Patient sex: M
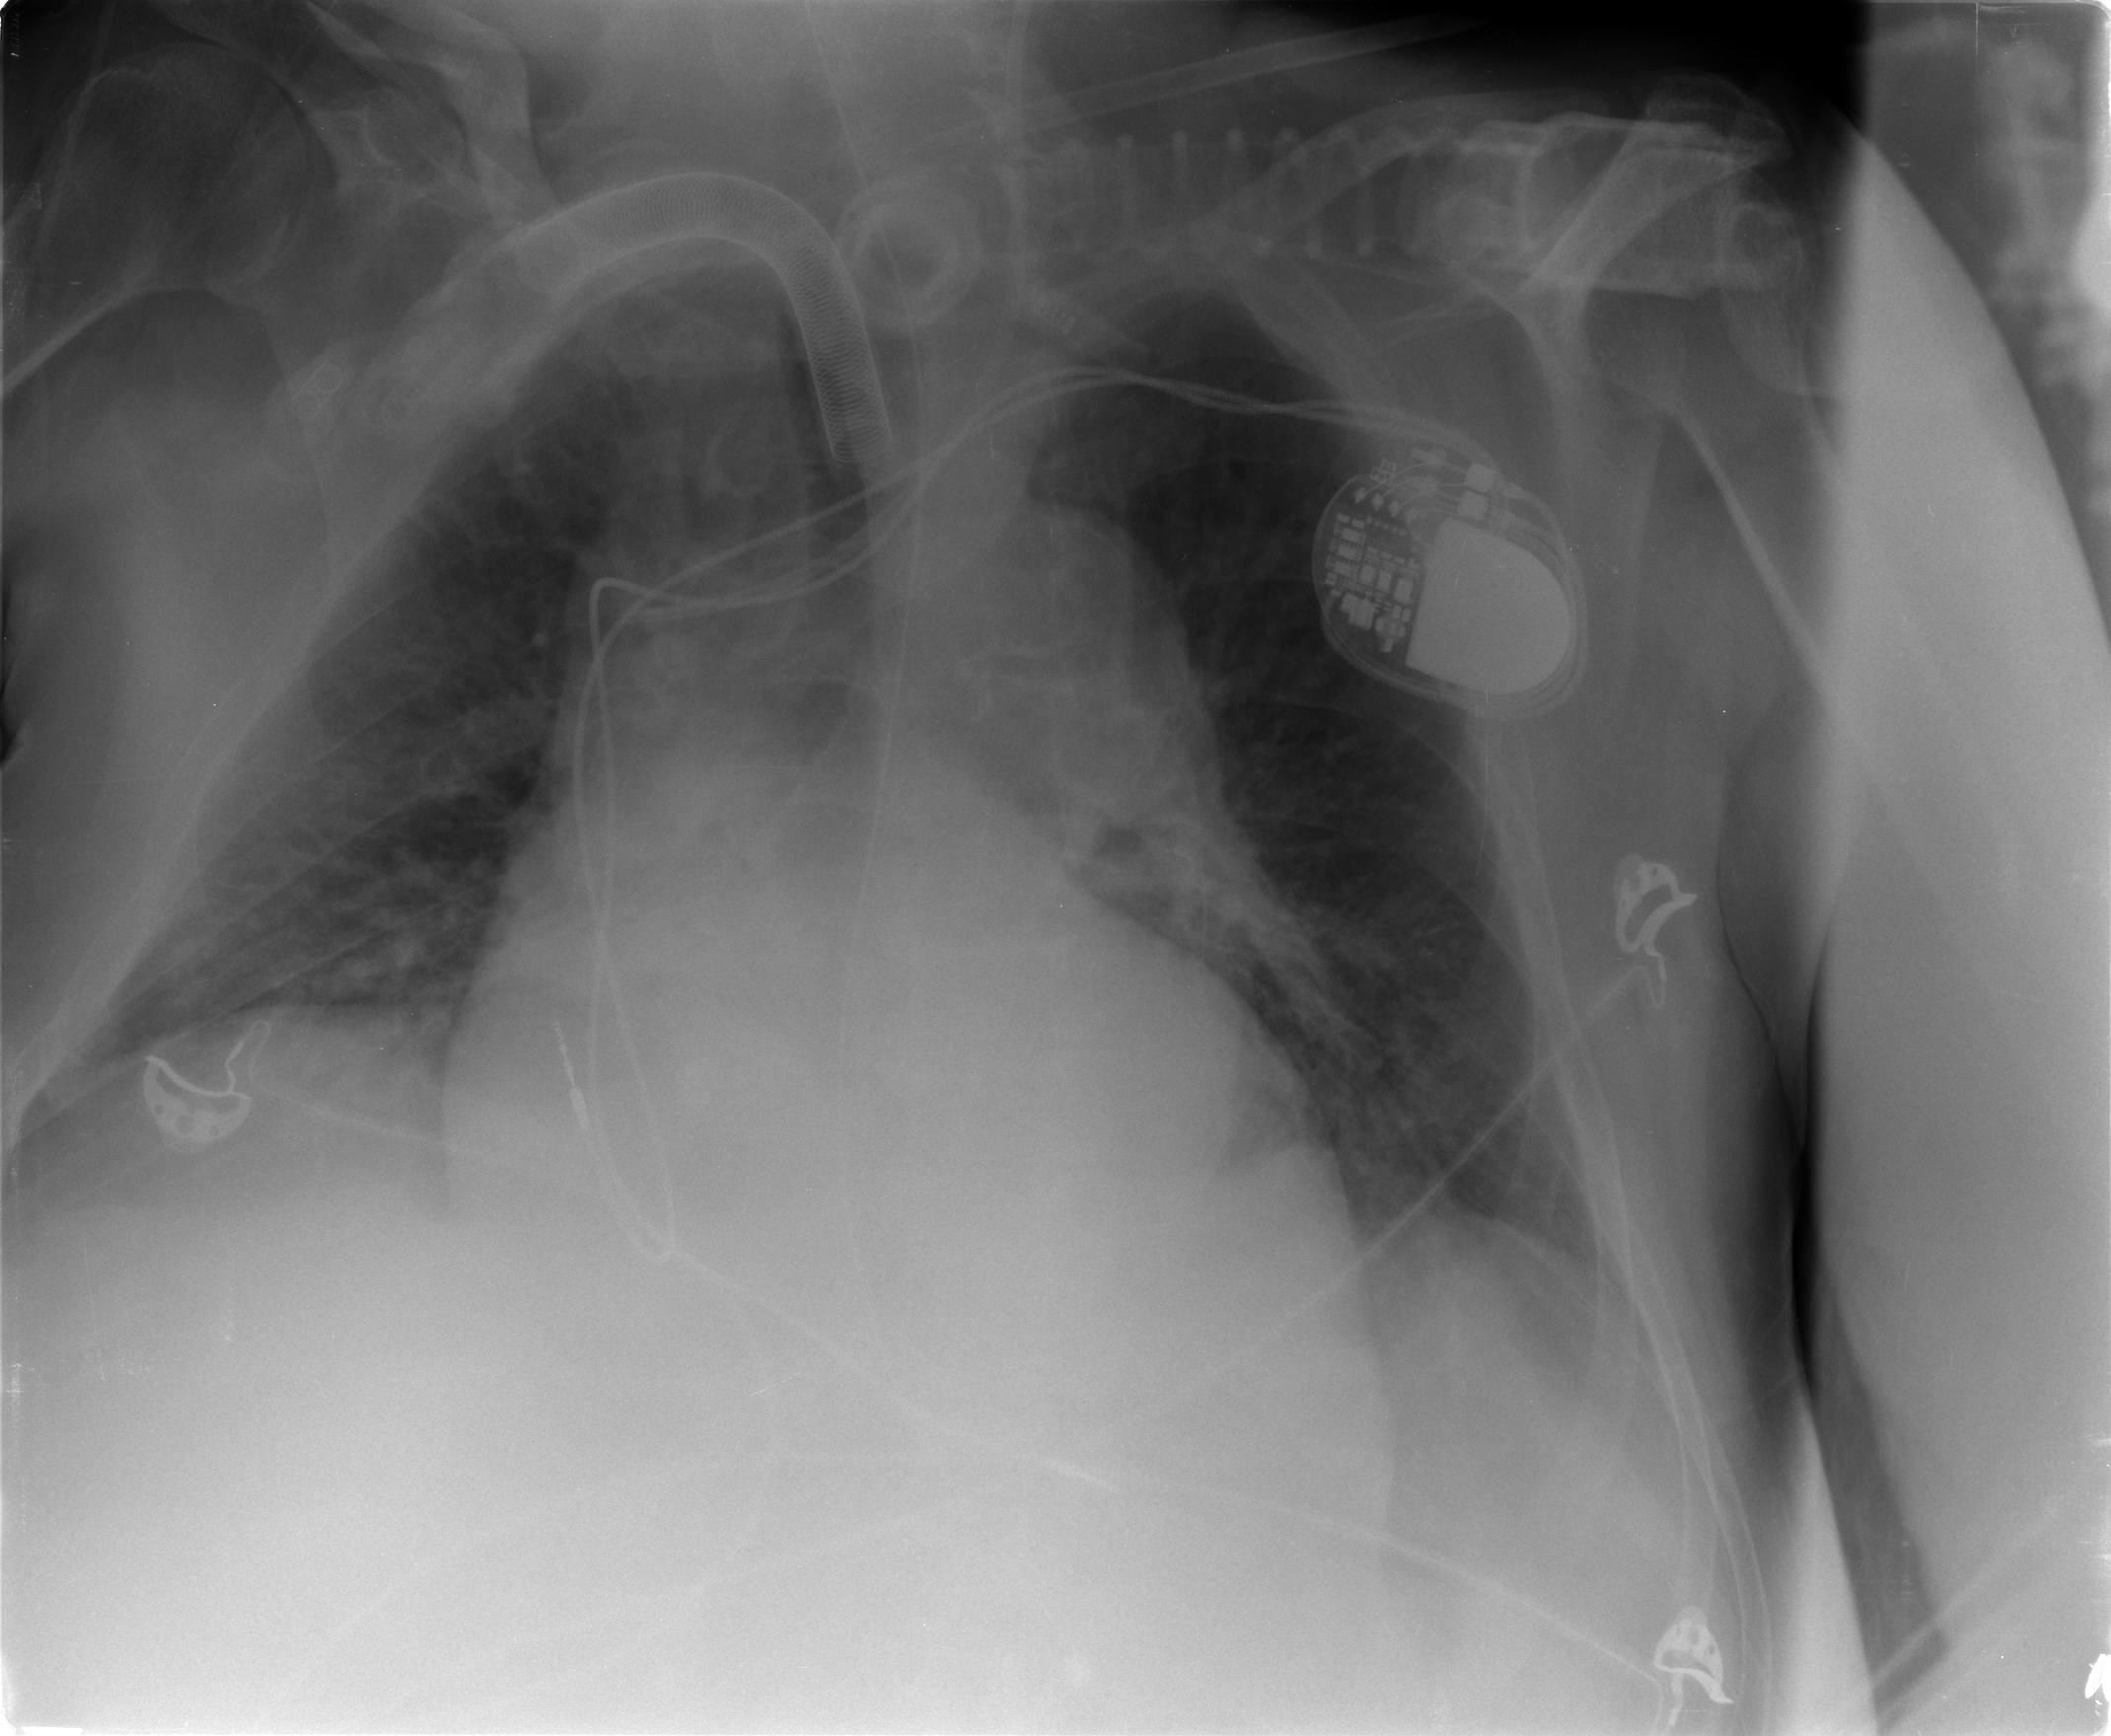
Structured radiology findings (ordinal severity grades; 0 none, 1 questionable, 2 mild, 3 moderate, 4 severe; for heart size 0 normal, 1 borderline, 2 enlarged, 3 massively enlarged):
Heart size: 2
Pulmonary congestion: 2
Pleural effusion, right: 1
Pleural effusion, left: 0
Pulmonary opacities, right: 2
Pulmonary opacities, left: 0
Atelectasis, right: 2
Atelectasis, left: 2